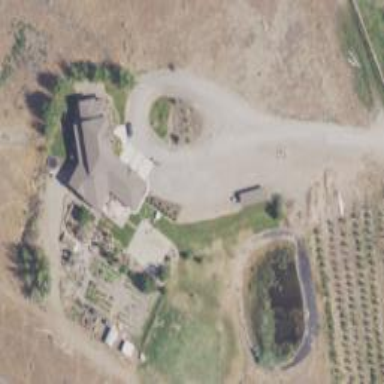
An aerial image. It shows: Driveway leading to service road.